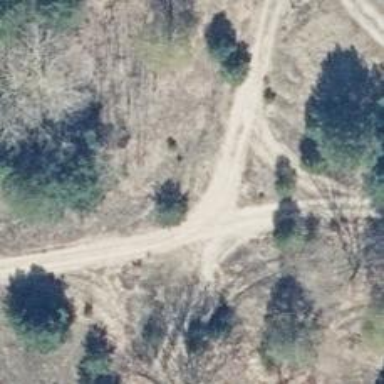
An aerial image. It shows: Sandy track road with grade4 tracktype.